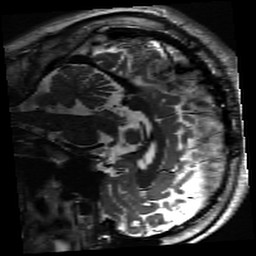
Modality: inplaneT2
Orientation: sagittal